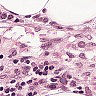
Metastatic tissue present: no